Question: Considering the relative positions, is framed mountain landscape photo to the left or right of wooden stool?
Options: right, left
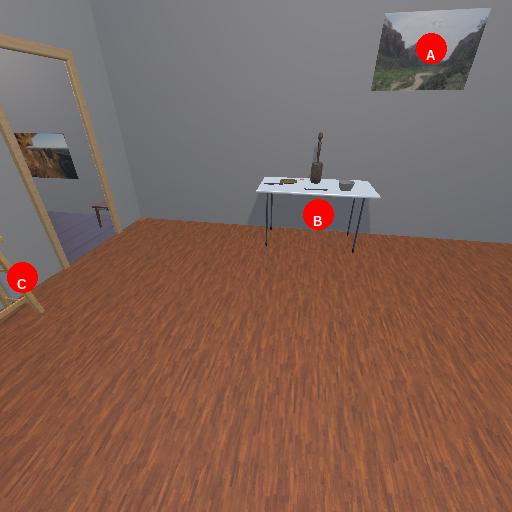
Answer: right